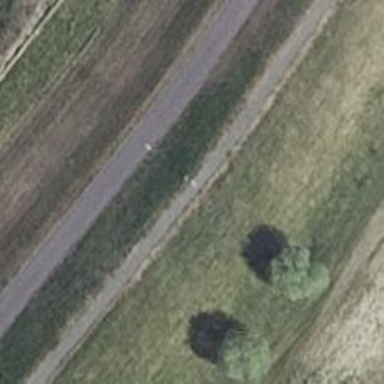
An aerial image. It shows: Path with asphalt surface built alongside dyke embankment.